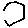
Label: hexagon